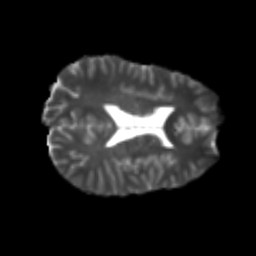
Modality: T2w
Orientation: axial
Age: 21
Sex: male
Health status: healthy
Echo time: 0.074 s